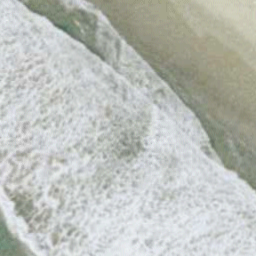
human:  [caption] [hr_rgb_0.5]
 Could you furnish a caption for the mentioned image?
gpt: The waves come over again and again to the sand beach and throw up white foam .

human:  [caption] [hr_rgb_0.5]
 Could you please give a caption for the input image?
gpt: This is a beach with blue sea and sand .

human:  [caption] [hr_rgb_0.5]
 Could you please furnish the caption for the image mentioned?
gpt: The waves slapping a white sand beach over and over again .

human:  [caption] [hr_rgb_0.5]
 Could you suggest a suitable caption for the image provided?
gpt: The waves violently slapping a white sand beach over and over again .

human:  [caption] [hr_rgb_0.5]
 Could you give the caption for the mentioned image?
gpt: The waves slapping a white sand beach .